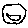
Label: smiley face